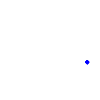
Particle: proton